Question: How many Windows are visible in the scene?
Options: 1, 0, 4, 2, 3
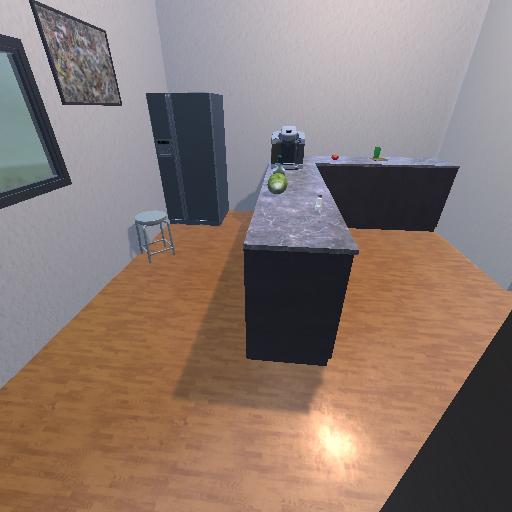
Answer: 1